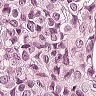
Metastatic tissue present: yes